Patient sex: M
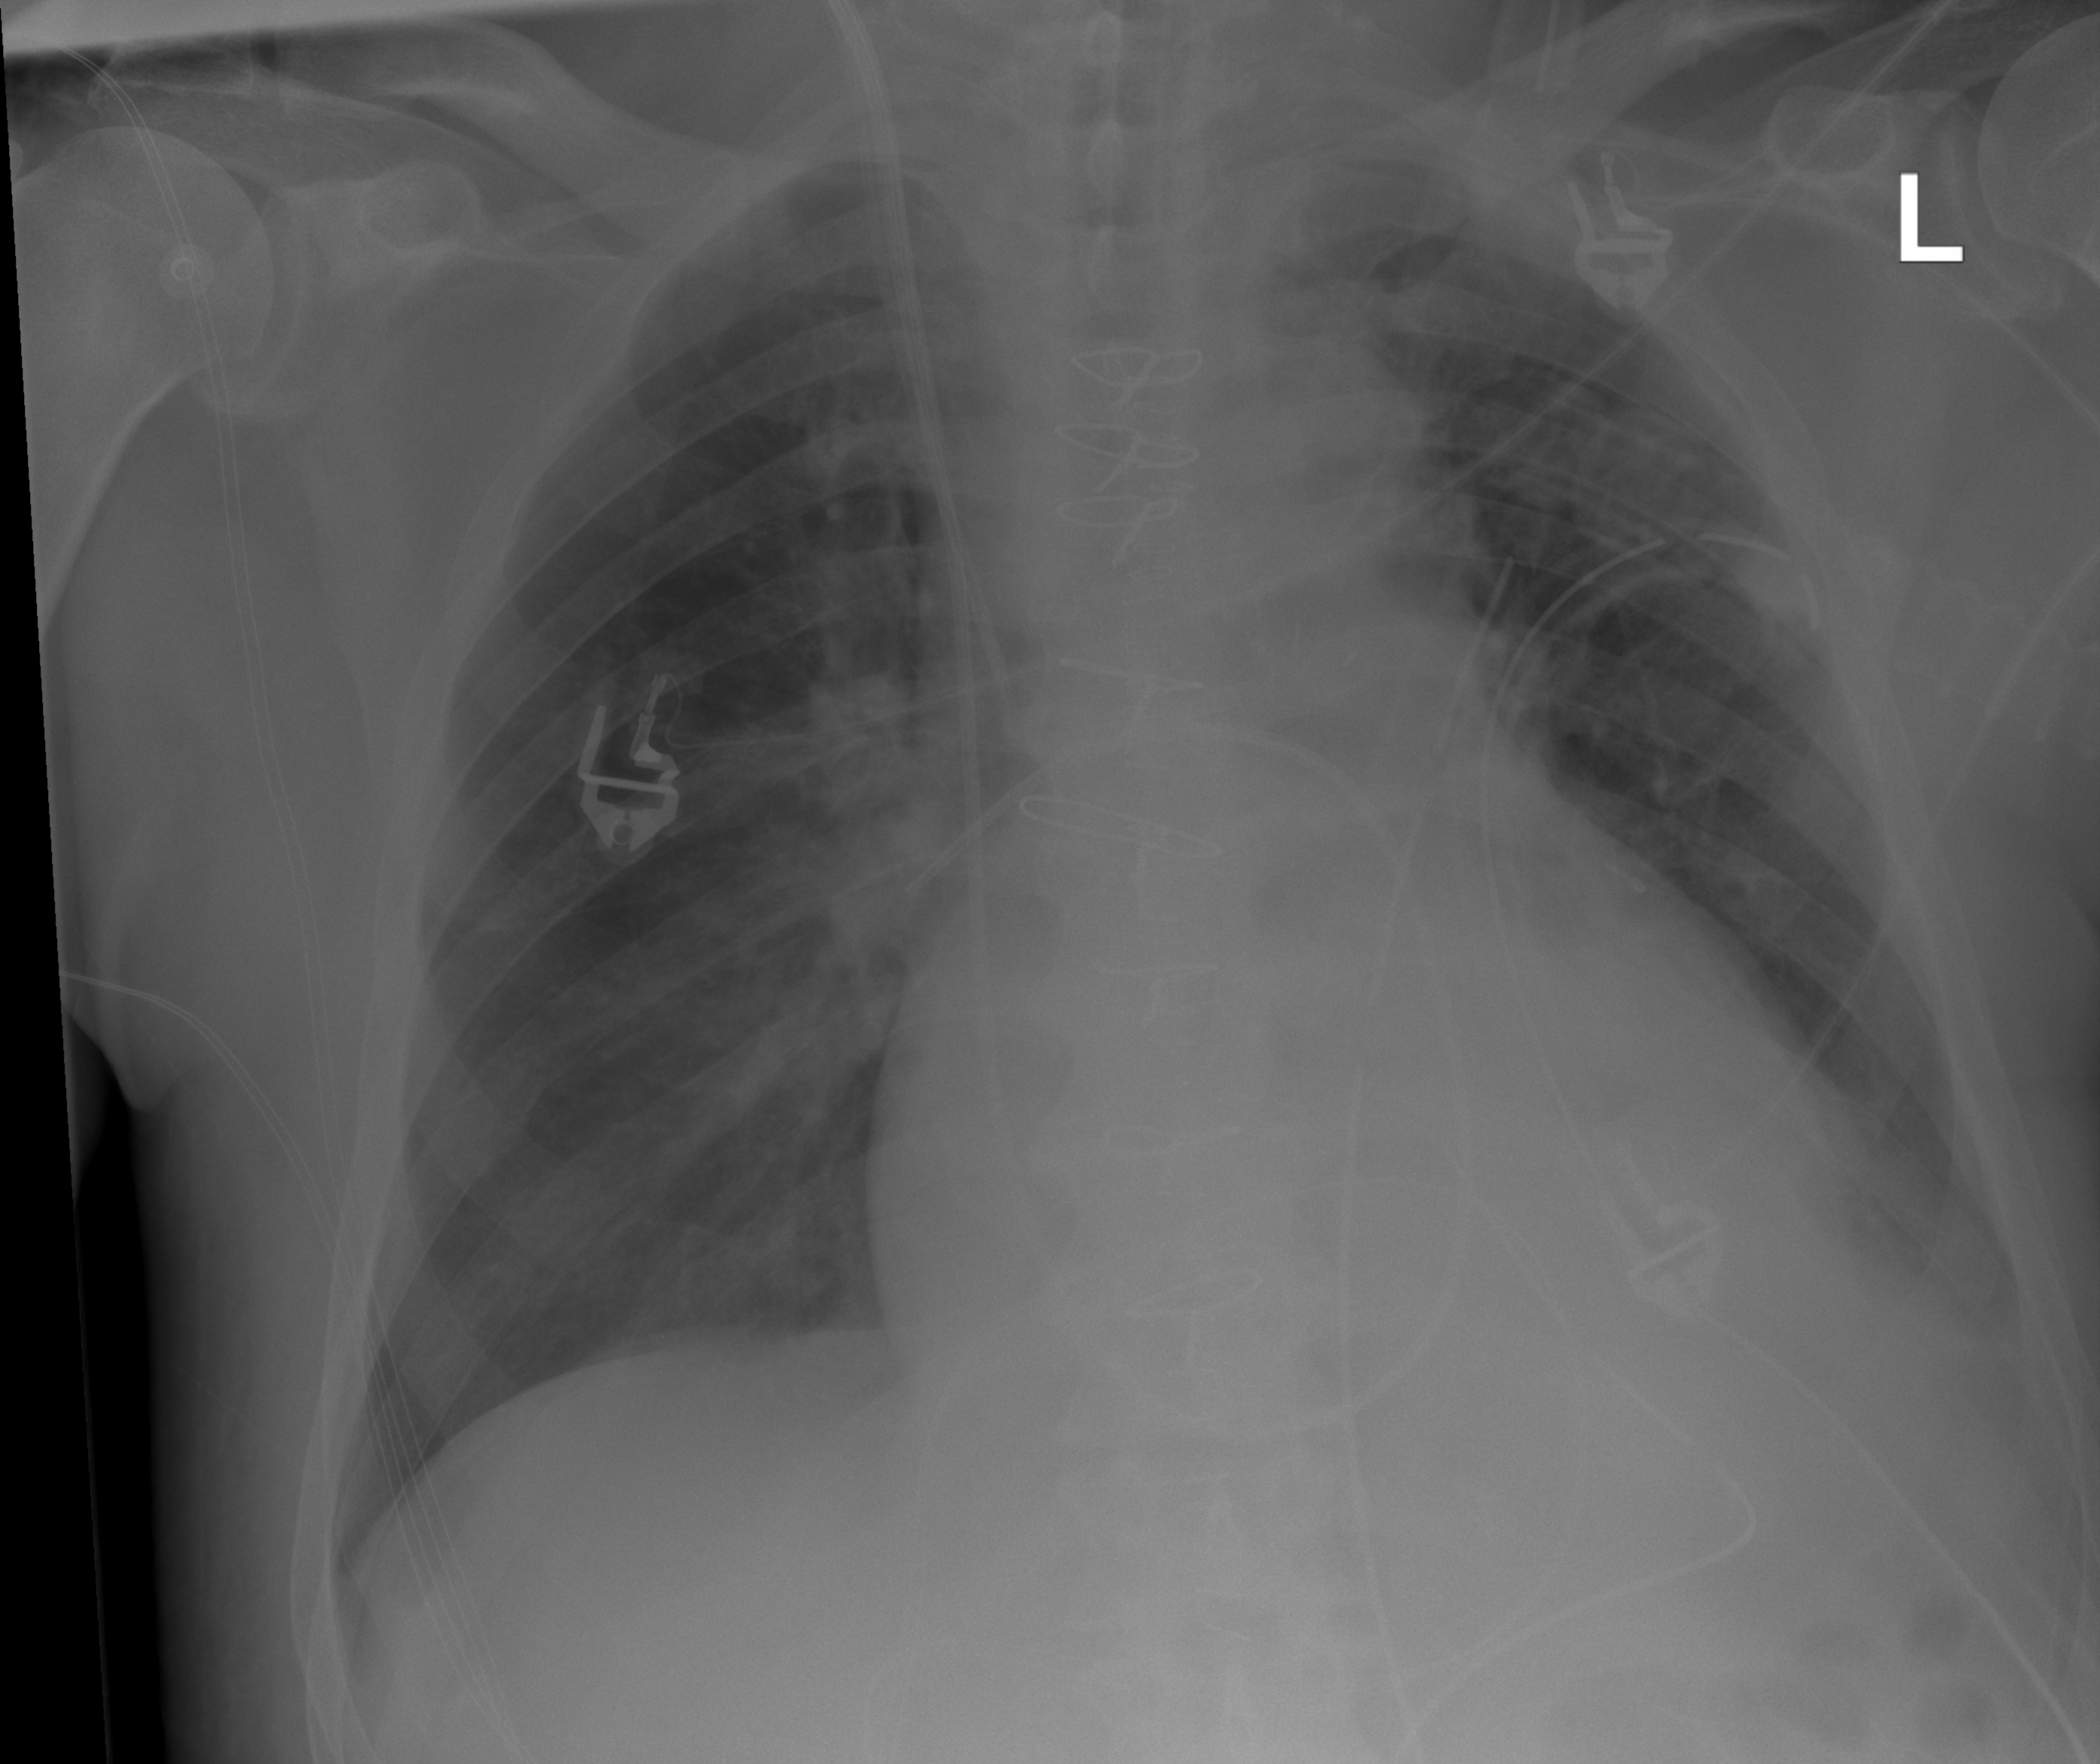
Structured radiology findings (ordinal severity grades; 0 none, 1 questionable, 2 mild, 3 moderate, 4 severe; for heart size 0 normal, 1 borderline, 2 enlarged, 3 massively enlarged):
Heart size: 2
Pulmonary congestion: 0
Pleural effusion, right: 0
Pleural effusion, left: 1
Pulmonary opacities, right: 2
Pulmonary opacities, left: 0
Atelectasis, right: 0
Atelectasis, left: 1